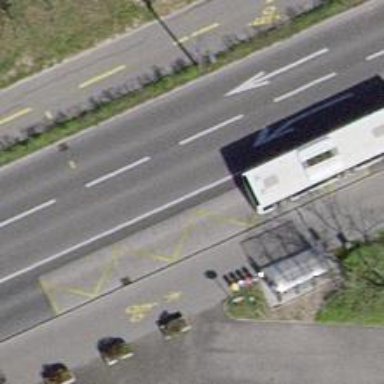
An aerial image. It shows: Bus stop with designated stop position for public transport.